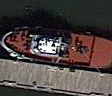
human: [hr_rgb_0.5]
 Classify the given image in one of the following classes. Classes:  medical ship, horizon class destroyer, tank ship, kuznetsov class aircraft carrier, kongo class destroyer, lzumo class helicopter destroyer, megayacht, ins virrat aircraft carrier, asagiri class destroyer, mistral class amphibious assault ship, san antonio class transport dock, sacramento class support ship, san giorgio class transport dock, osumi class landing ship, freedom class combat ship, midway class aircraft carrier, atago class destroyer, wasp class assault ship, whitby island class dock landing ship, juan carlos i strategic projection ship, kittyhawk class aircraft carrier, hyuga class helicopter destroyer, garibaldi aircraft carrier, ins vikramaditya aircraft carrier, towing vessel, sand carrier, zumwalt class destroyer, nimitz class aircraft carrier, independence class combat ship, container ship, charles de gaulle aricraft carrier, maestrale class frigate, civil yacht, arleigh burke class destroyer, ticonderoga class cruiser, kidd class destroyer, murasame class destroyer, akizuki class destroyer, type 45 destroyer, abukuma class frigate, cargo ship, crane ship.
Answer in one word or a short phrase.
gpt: Towing vessel